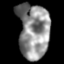
Tissue: lung
Cell type: T cells
Senescence score: 0.2179
Nuclear area (px): 1694
Mean DAPI intensity: 141.702